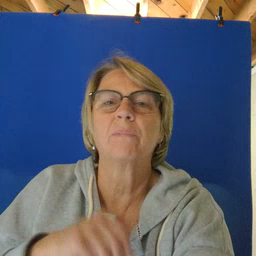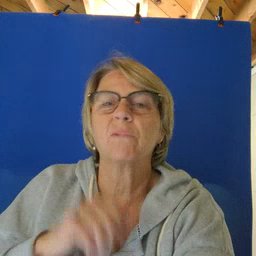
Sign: drop